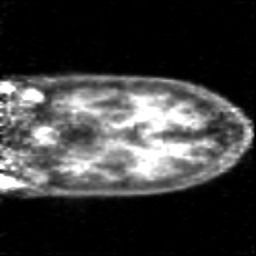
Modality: PET
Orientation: coronal
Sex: female
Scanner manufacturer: siemens